Question: The command:
'''
awk -f cs2ss.awk < dataset.csv > dataset.ss
'''
should be using this program:
'''
BEGIN {FS = ",";}
{
for(i=1;i<=NF;i++) {printf("%s ", $i);}
printf("
");
}
'''
To take all of the commas out of dataset.csv. But it only creates the empty file dataset.ss. I've made sure all files being used are .txt and not rtf (using a MacBook). What am I doing wrong?
EDIT: A screenshot of the input file -

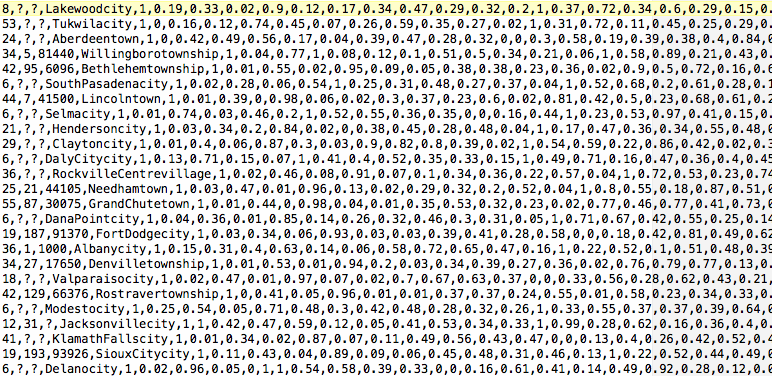
Answer: The code works. You can test it by simply running
'''
awk -f cs2ss.awk
'''
And typing in sample lines of input. So you must be doing something else wrong and that thing is not apparent from here.
Things to try....
Run
'''
awk -f cs2ss.awk < dataset.csv
'''
If you get non-empty output to the screen, then there's something odd about the destination file or filesystem. If you get blank output to screen, there's a problem with the input file.
If it's the input file, what does
'''
file dataset.csv
'''
tell you?